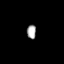
Tissue: prostate
Cell type: T cells
Senescence score: 0.3442
Nuclear area (px): 127
Mean DAPI intensity: 167.26